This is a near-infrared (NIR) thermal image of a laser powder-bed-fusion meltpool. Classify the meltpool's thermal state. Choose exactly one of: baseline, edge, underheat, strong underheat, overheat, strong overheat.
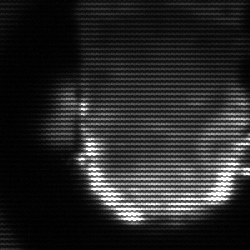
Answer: baseline